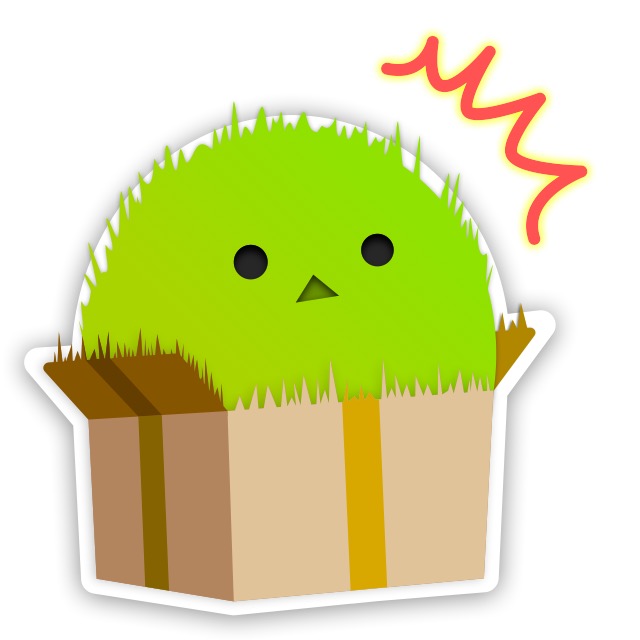
Label: green